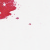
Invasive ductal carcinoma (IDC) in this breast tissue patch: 0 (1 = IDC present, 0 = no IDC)